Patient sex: M
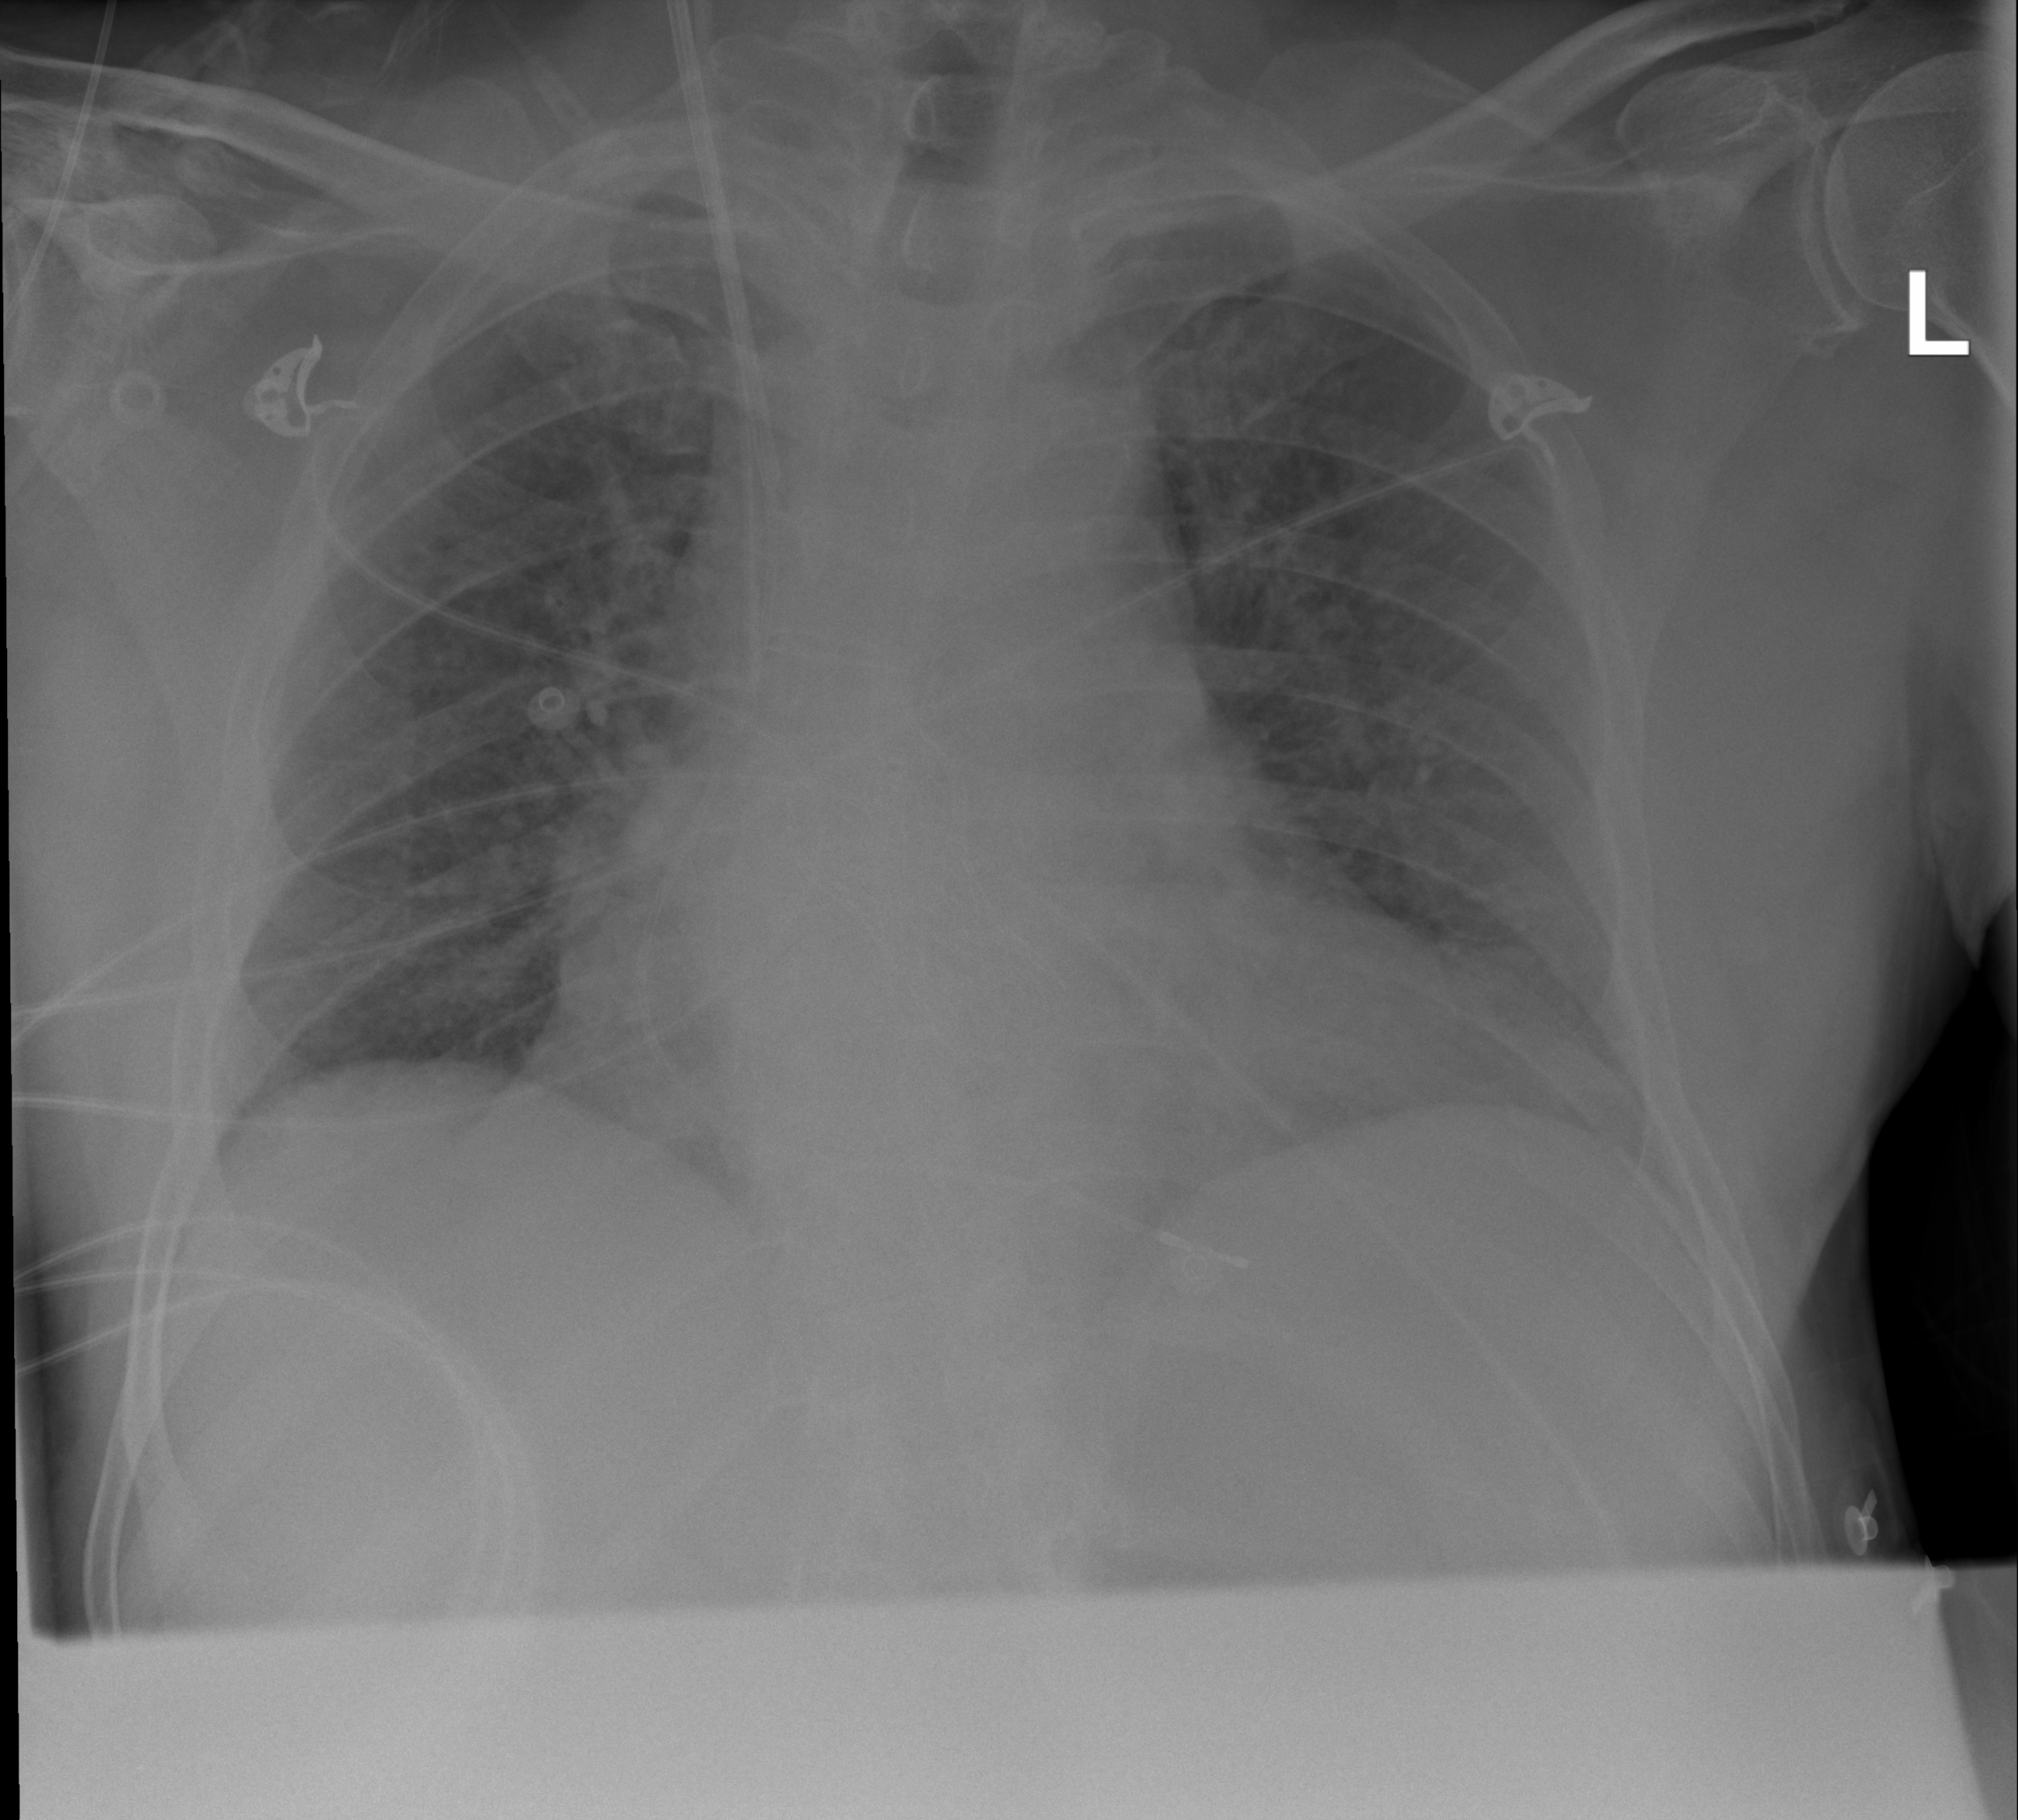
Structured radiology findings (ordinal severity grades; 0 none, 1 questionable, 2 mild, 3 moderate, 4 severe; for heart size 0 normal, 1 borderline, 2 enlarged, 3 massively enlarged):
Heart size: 2
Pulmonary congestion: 2
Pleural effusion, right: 0
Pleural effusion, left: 0
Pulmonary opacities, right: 0
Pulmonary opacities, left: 0
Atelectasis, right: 2
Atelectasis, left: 2